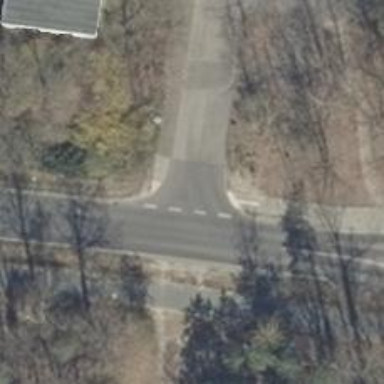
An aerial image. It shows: Unmarked crossing on the road.